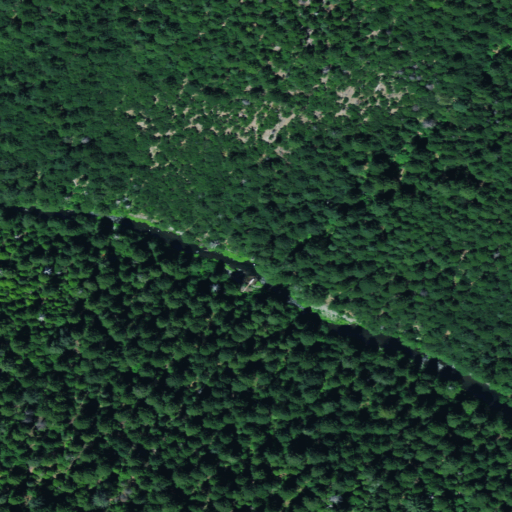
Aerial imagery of valley in California named Murphy Gulch containing grassland, evergreen forest, open development, and mixed forest